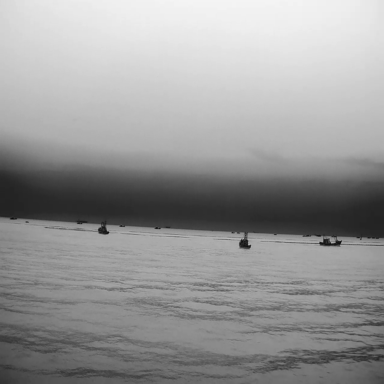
There are 13 bulk_carriers in the infrared image.